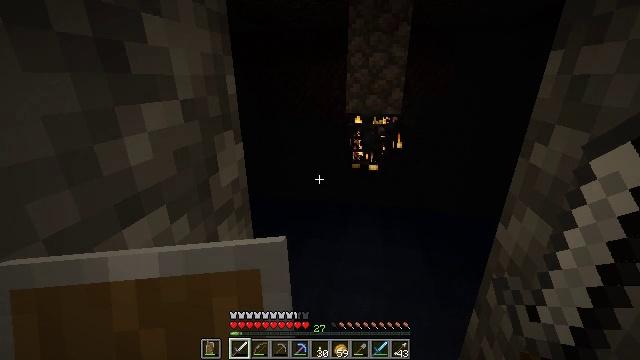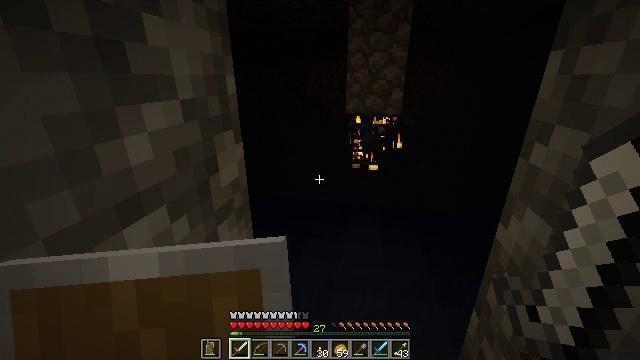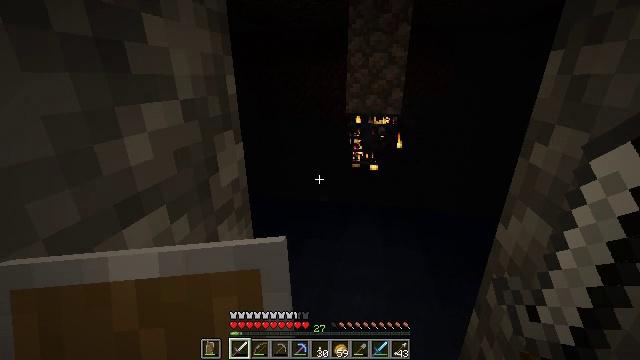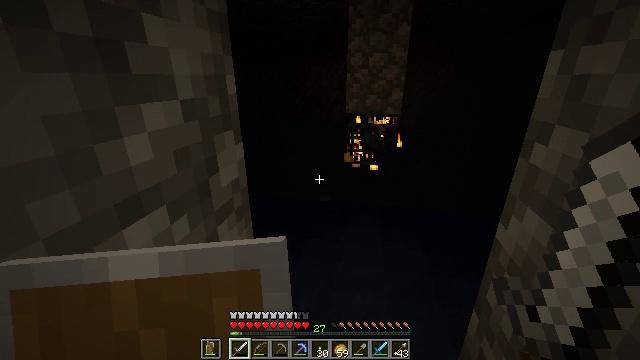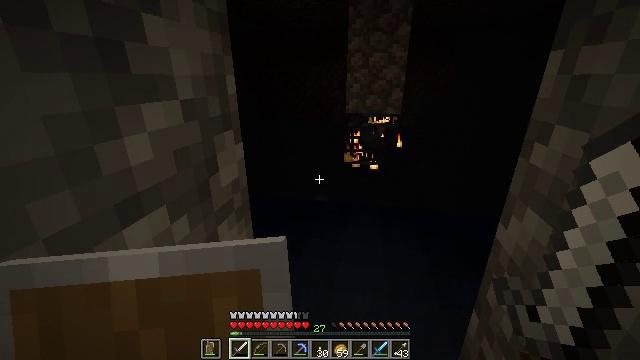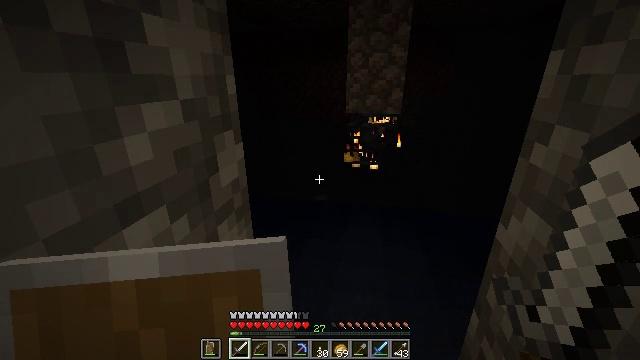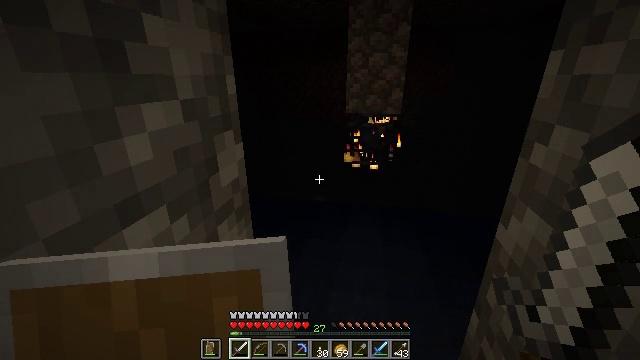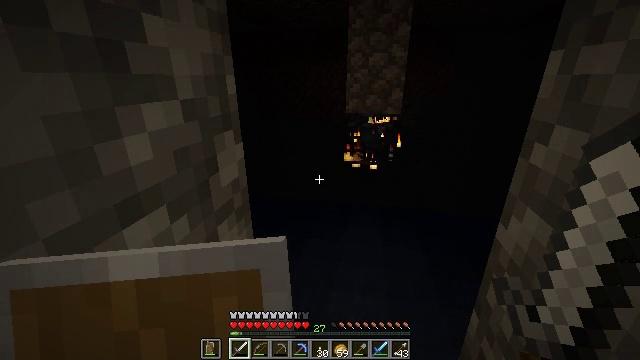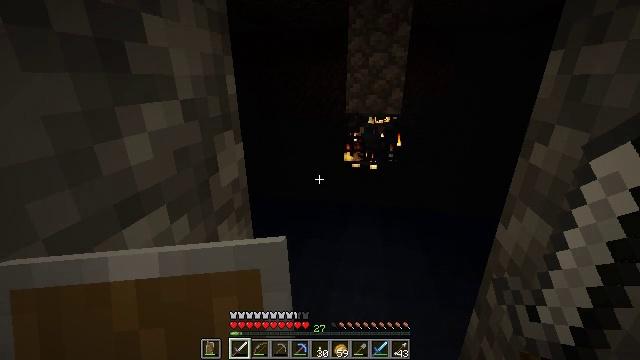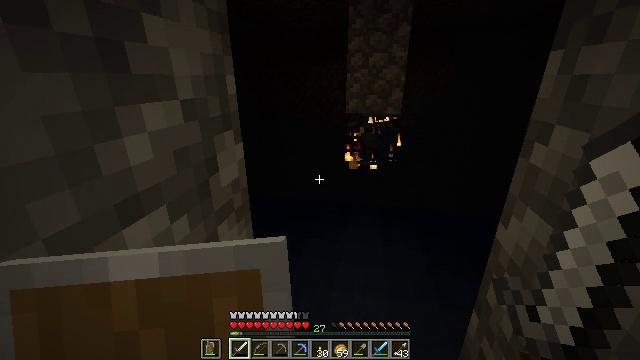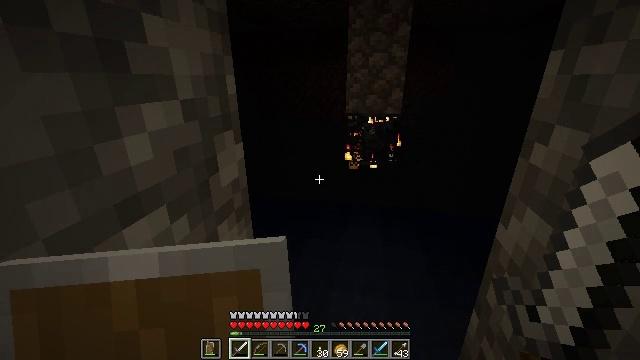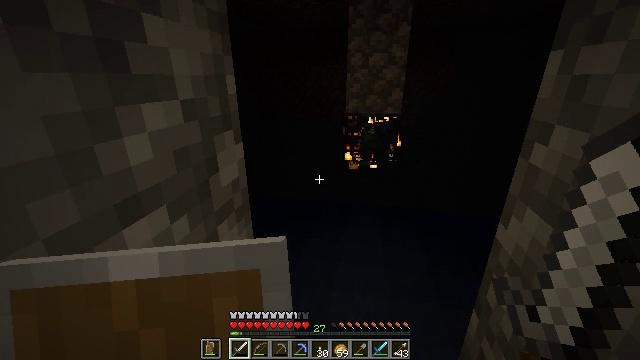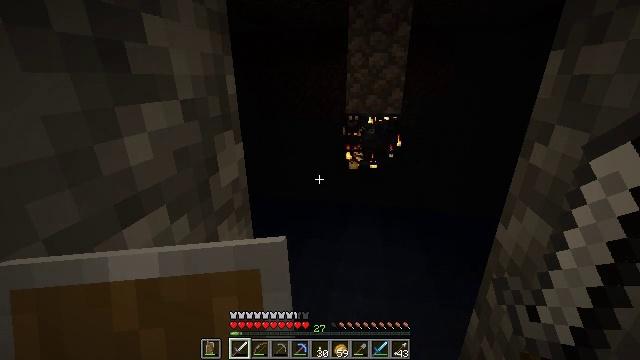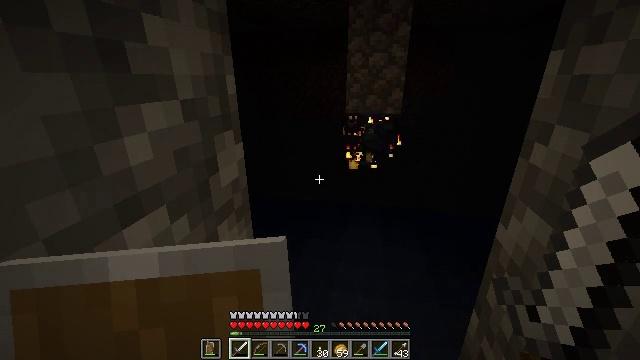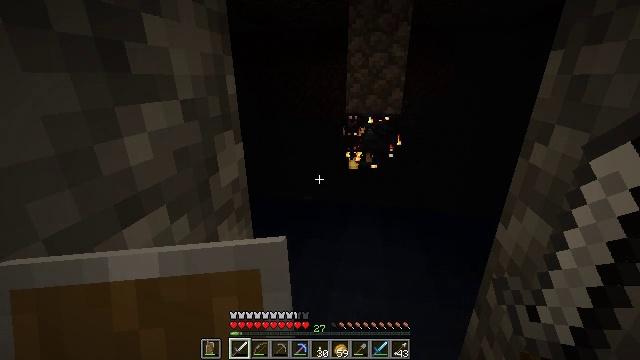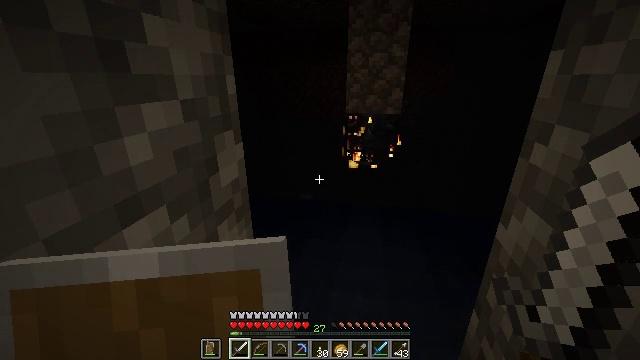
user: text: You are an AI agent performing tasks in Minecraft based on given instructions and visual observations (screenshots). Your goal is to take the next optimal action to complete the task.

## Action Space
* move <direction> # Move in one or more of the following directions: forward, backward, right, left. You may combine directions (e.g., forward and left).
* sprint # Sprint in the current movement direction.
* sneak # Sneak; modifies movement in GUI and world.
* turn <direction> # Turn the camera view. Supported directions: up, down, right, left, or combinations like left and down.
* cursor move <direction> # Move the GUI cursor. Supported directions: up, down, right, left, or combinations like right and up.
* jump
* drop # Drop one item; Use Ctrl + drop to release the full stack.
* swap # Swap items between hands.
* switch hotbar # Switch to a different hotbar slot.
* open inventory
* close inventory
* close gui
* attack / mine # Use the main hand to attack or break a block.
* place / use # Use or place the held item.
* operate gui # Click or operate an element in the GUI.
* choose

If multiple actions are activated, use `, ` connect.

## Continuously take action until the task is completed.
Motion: motion action
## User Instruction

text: Remove an iron sword from the inventory.
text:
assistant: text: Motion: no_op
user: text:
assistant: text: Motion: no_op
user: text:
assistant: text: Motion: no_op
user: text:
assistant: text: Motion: no_op
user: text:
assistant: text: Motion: no_op
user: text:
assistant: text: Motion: no_op
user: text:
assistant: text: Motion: no_op
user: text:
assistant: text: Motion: no_op
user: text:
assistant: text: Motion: no_op
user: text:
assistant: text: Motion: no_op
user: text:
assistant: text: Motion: no_op
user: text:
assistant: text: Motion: no_op
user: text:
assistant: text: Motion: no_op
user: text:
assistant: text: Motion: no_op
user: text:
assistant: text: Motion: no_op
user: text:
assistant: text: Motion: no_op
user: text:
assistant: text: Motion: no_op
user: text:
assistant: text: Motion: no_op
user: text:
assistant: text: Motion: no_op
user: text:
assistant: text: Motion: no_op
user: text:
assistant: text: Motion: no_op
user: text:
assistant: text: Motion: no_op
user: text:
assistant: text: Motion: no_op
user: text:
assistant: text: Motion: no_op
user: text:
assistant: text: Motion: no_op
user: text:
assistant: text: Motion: no_op
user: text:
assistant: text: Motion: no_op
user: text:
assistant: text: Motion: no_op
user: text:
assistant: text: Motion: no_op
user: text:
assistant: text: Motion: no_op